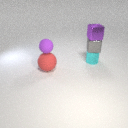
small purple metal cube above small cyan metal cylinder